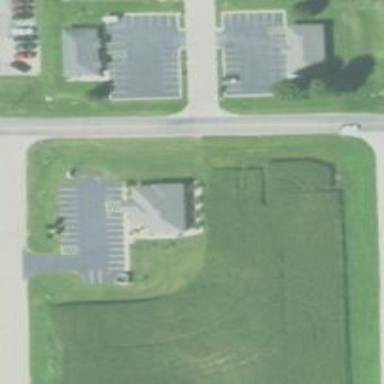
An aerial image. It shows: Veterinary facility.